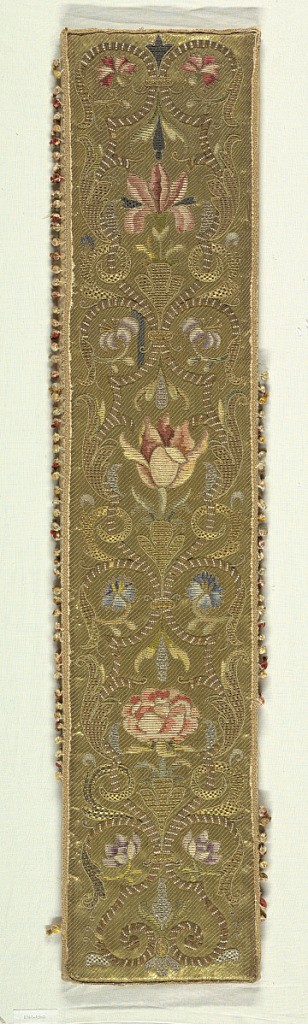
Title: Panel
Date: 19th century
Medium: silk, artificial pearls, silver and gold metallic thread on linen Technique: embroidered on plain weave
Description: A vertical panel with a design of scrolling bands and stems with flowers and leaves worked in shades of pink, blue, lavender, green and black with gold and silver thread and and pearls on a ground on couched gold. Trimmed with ball fringe.